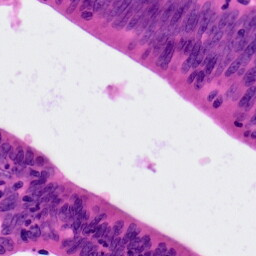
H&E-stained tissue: Colon